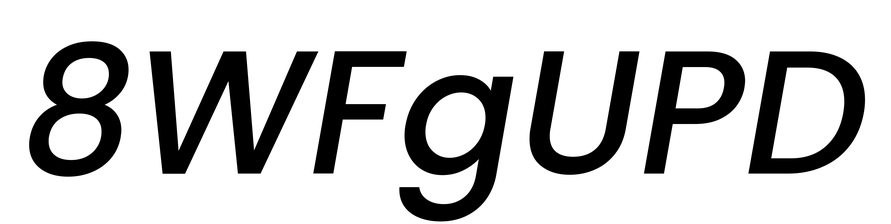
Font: Poppins-MediumItalic